The plot shows how the frequency content of a rotor-rig vibration signal evolves over time (STFT spectrogram). Classify the rotor condition as one of: normal, misalignment, unbalance, looseness.
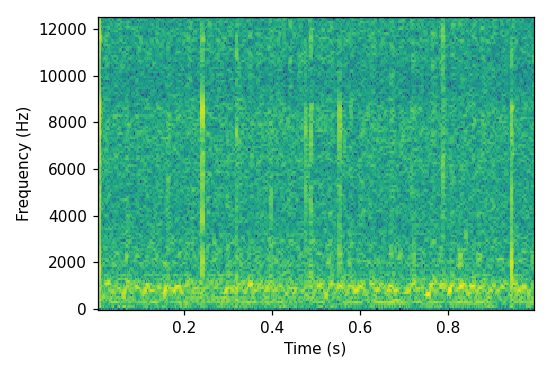
Answer: misalignment